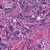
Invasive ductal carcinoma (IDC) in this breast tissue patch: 1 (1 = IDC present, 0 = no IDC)